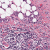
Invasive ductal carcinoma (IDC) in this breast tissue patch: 1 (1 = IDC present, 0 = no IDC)